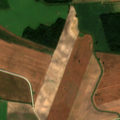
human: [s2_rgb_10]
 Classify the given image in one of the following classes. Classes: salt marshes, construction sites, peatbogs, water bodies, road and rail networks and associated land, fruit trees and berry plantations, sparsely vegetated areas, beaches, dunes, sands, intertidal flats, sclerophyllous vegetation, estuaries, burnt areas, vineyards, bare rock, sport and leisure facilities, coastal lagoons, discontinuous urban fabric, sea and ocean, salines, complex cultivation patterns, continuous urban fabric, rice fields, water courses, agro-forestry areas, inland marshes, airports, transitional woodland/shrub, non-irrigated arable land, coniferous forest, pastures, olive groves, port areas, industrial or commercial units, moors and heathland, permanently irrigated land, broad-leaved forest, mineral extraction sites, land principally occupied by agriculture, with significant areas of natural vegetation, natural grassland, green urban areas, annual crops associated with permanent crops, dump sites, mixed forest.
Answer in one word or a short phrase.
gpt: non-irrigated arable land, land principally occupied by agriculture, with significant areas of natural vegetation, mixed forest